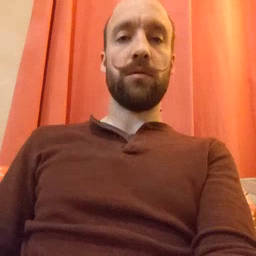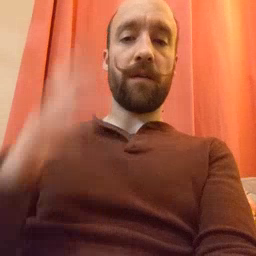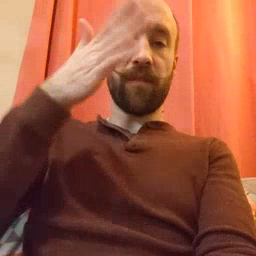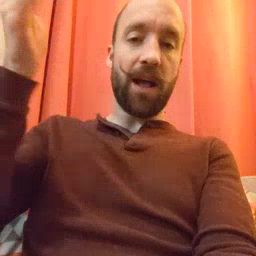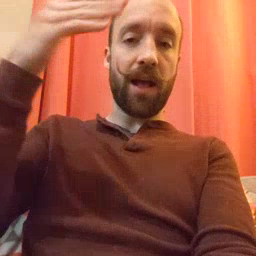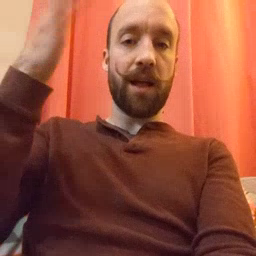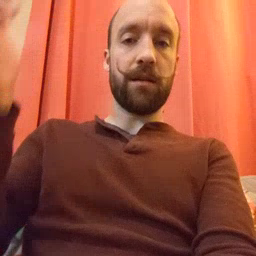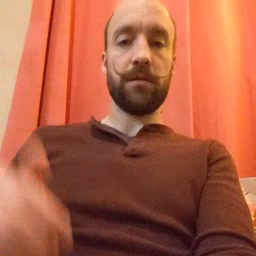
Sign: flag